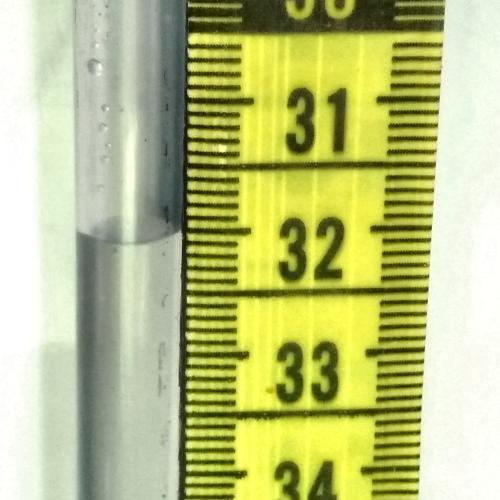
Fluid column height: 32.1 cm